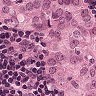
Metastatic tissue present: yes